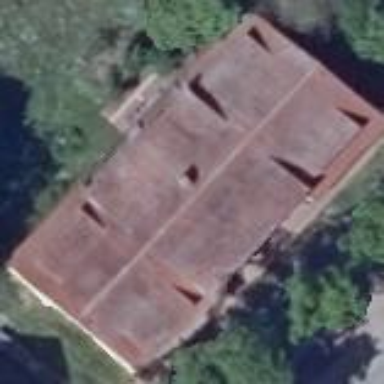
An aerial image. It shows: Residential building.